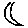
Label: moon